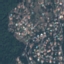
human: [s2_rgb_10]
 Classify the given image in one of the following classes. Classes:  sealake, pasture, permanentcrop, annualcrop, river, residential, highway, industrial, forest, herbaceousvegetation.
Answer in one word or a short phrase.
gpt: Residential